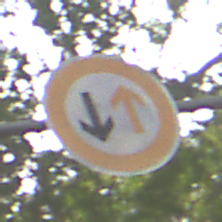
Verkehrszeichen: VorrangDesGegenverkehrs
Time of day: MorningAfternoon
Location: Outdoor (Urban)
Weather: Overcast
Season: NotSpecified
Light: Natural